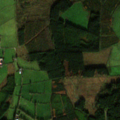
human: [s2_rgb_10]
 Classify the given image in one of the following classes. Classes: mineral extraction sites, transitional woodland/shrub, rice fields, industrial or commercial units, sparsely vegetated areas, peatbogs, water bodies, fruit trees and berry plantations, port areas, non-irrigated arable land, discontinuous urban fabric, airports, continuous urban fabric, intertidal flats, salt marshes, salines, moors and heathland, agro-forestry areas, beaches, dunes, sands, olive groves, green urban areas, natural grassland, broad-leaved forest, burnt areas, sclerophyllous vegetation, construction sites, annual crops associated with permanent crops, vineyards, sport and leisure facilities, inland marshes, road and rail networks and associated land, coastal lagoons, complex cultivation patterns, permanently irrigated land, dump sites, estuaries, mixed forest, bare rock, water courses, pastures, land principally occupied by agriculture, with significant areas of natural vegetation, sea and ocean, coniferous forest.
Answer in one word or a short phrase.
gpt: pastures, coniferous forest, transitional woodland/shrub